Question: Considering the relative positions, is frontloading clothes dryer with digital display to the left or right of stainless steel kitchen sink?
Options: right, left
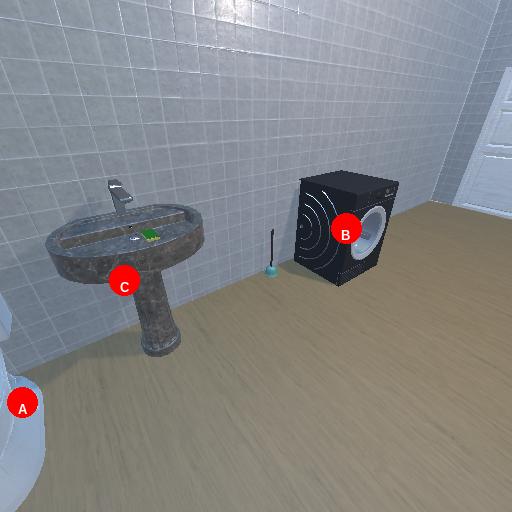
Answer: right